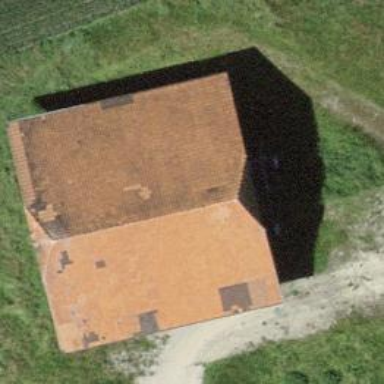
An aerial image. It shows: Barn.